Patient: sex M, age 61
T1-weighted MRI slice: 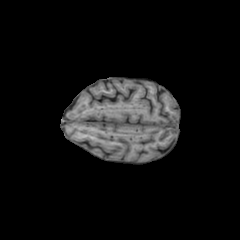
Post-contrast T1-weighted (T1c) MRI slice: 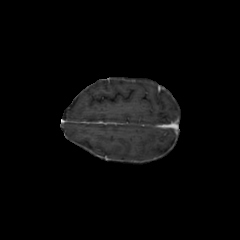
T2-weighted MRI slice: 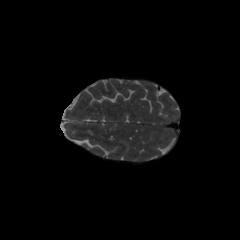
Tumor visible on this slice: no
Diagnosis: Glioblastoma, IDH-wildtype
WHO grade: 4